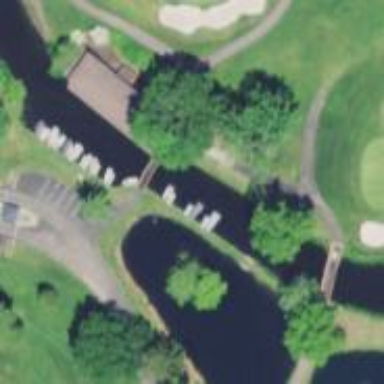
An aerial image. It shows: Picturesque scene of golf course with lateral water hazard.